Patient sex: M
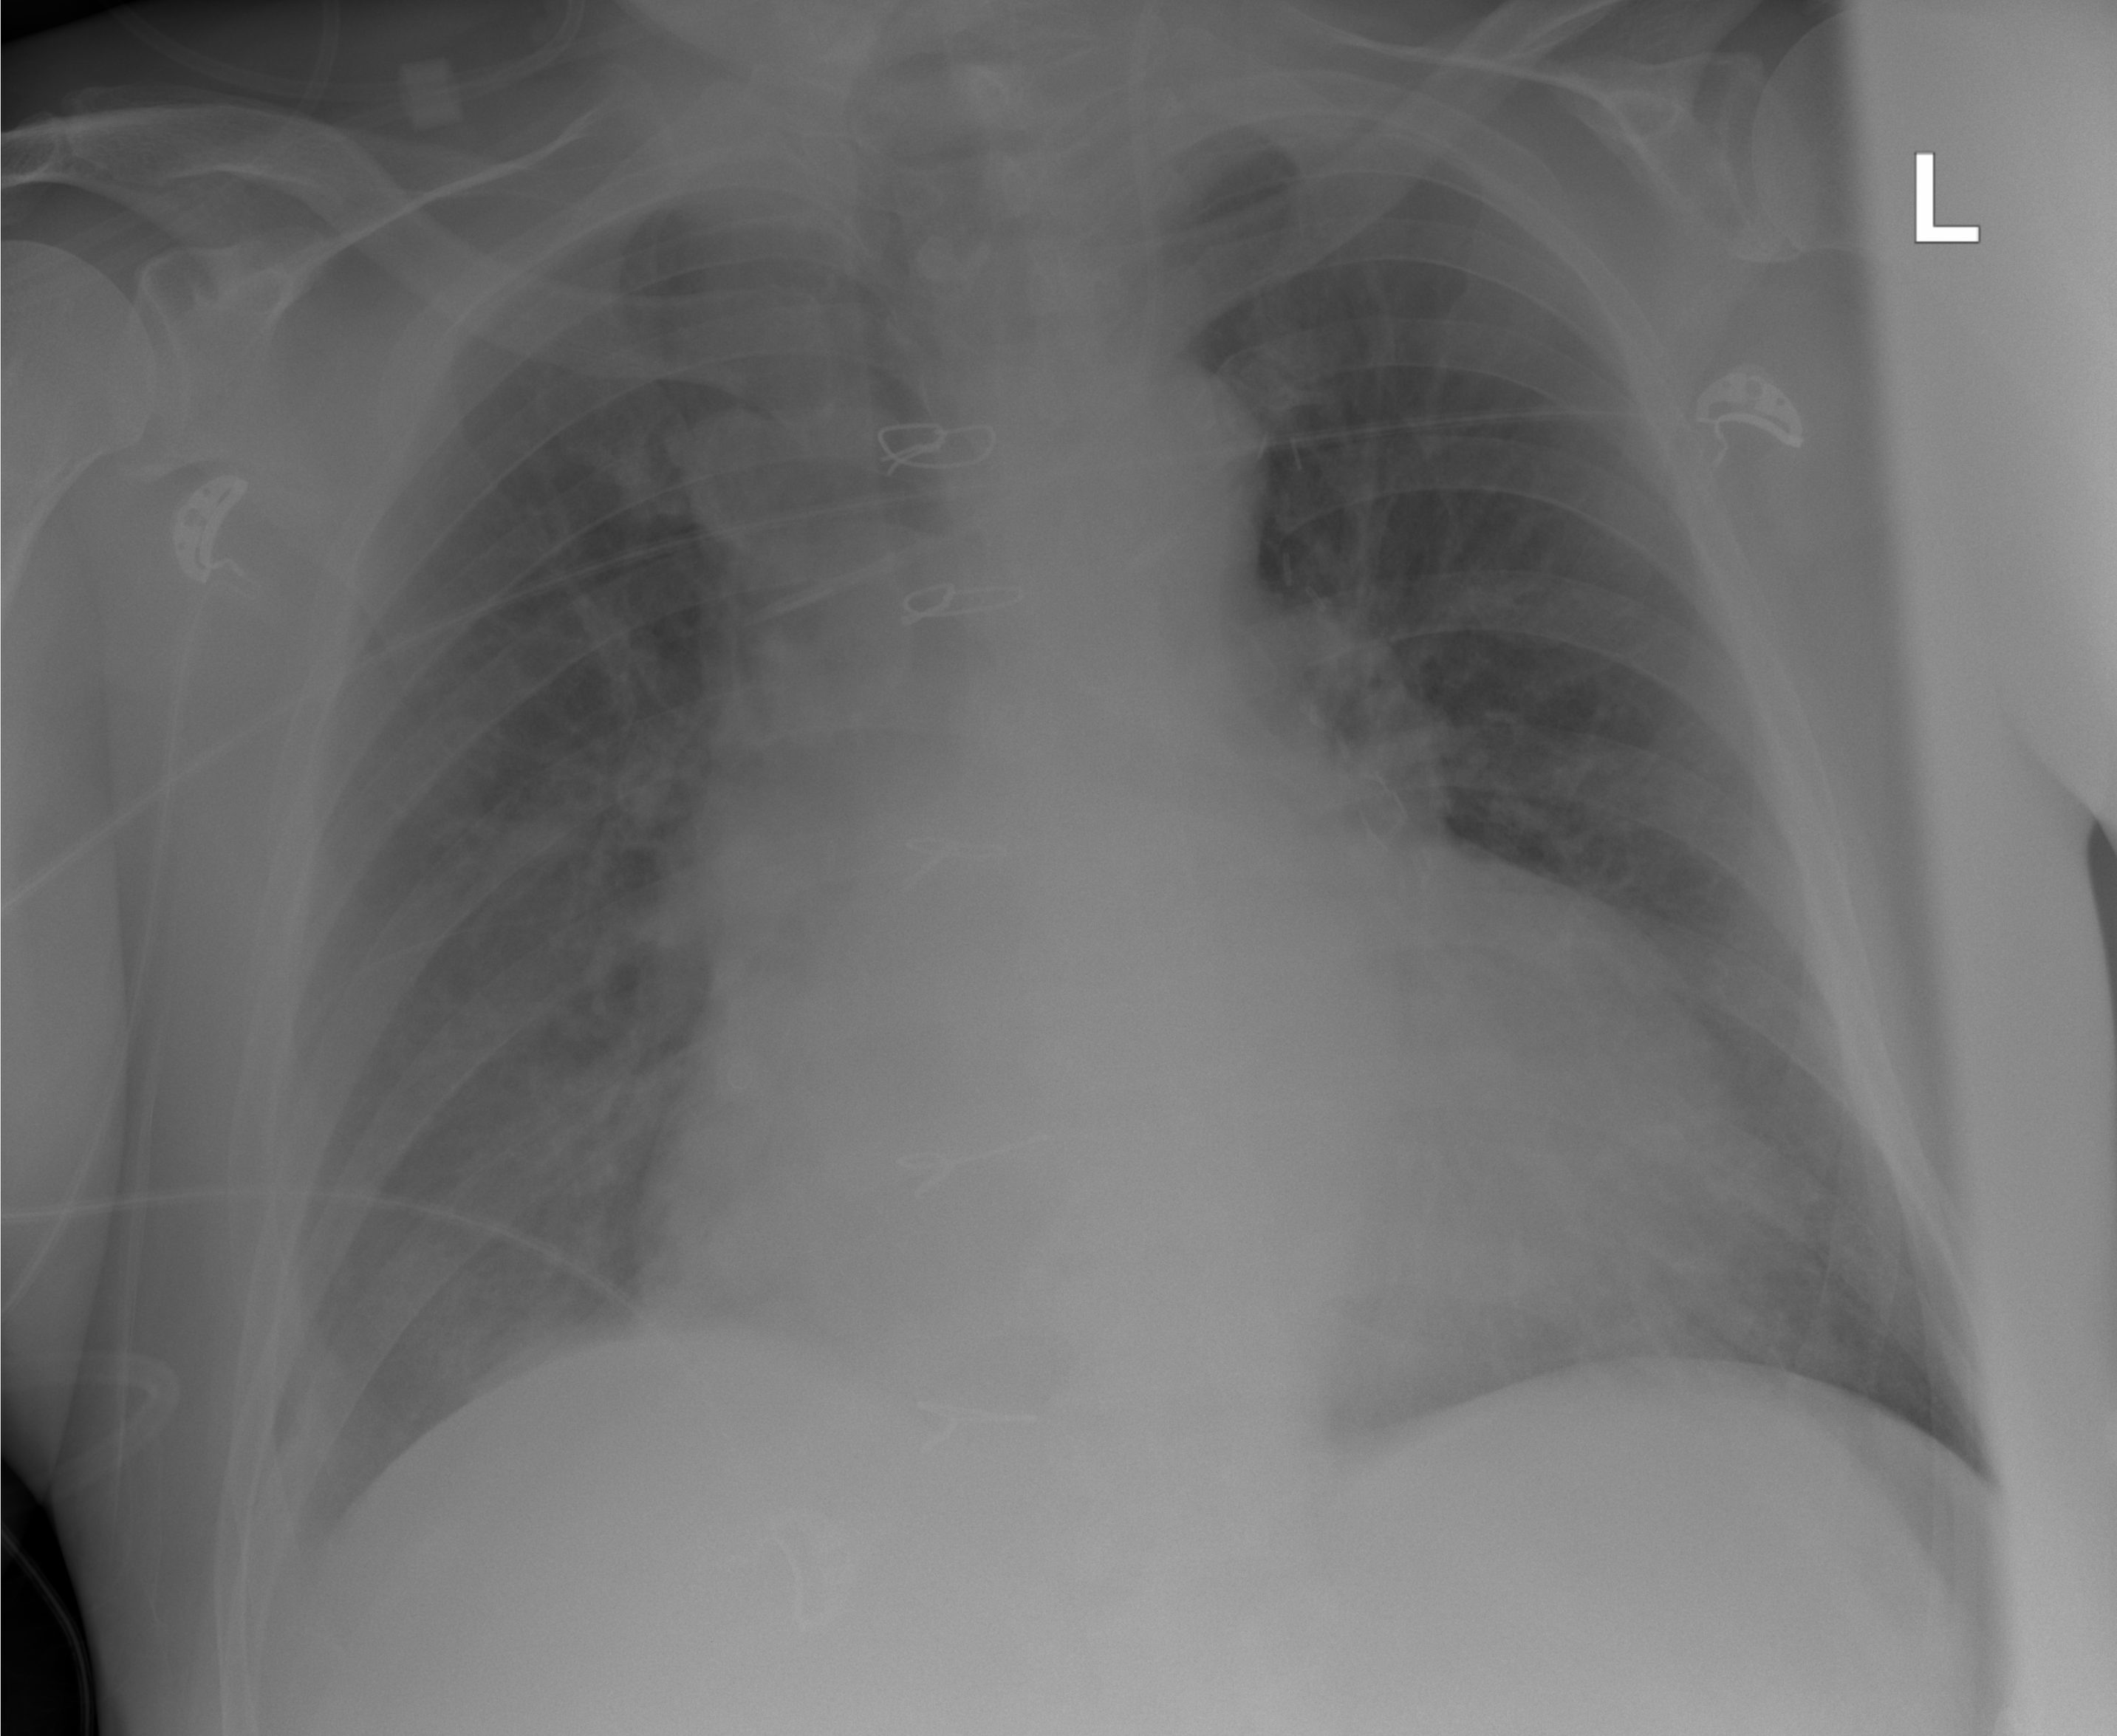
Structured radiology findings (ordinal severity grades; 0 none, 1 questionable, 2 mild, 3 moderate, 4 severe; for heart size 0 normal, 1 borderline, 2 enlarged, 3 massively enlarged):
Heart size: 3
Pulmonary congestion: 2
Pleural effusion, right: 1
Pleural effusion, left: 0
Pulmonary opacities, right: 2
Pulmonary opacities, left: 0
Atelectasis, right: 0
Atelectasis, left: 0